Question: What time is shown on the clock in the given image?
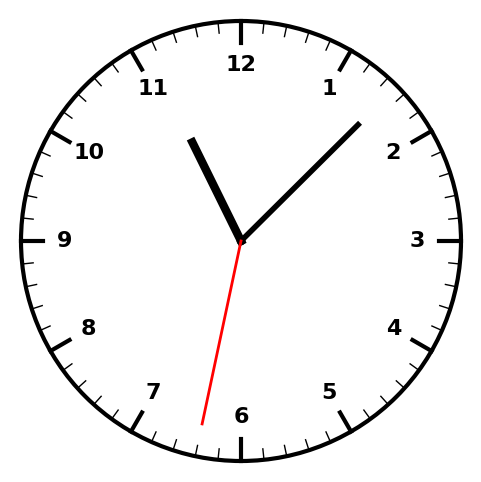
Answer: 11:07:32